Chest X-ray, PA view. Patient: 48 years old, sex F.
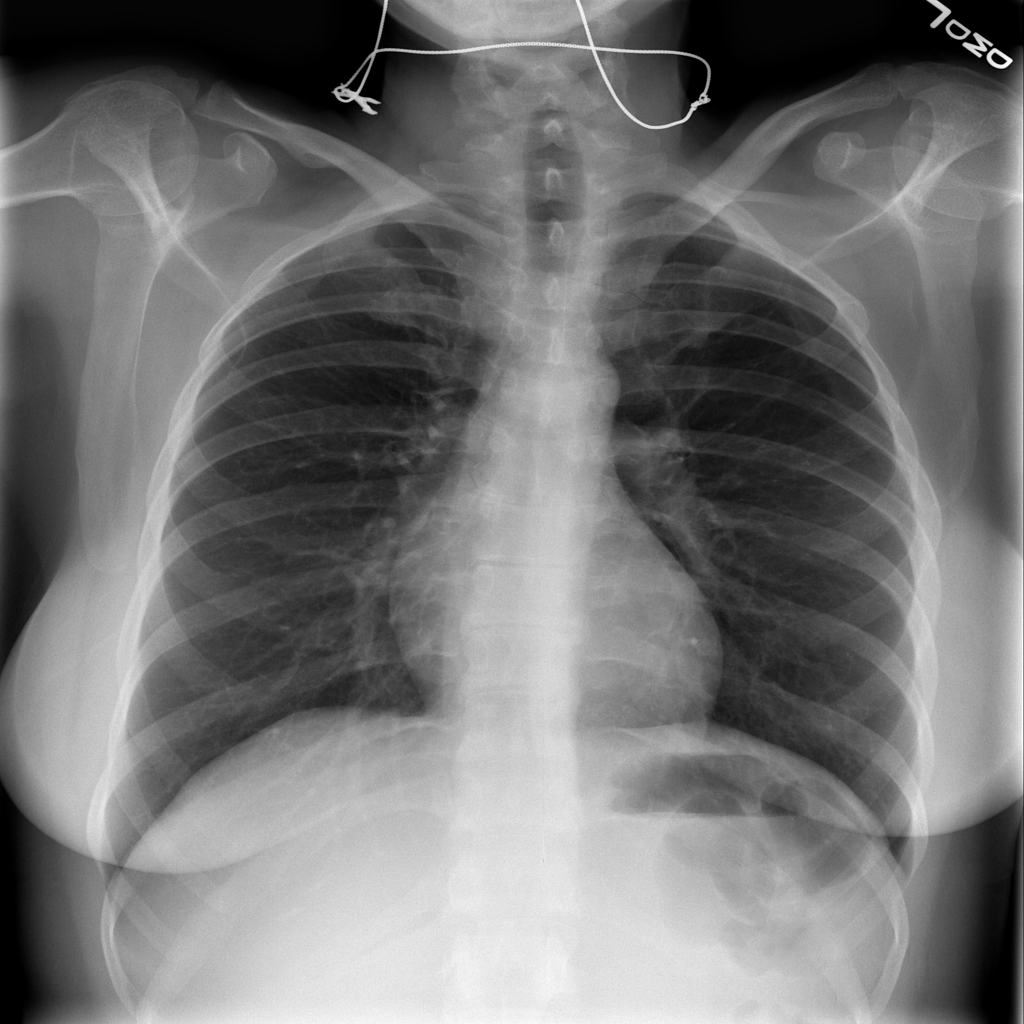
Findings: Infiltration